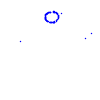
Particle: proton